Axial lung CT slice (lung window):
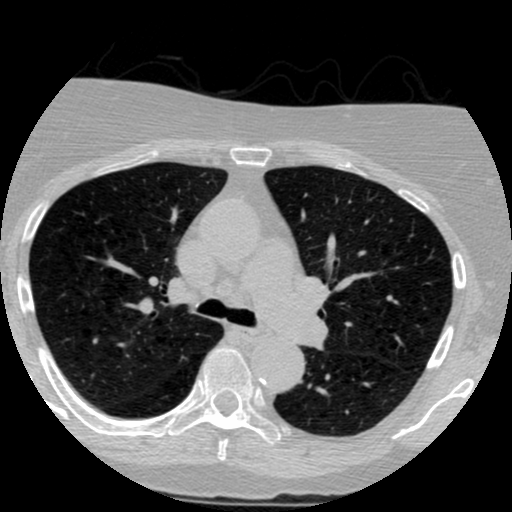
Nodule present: no